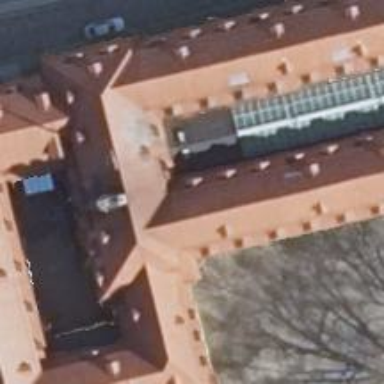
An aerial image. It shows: Civic building with hipped brown roof.